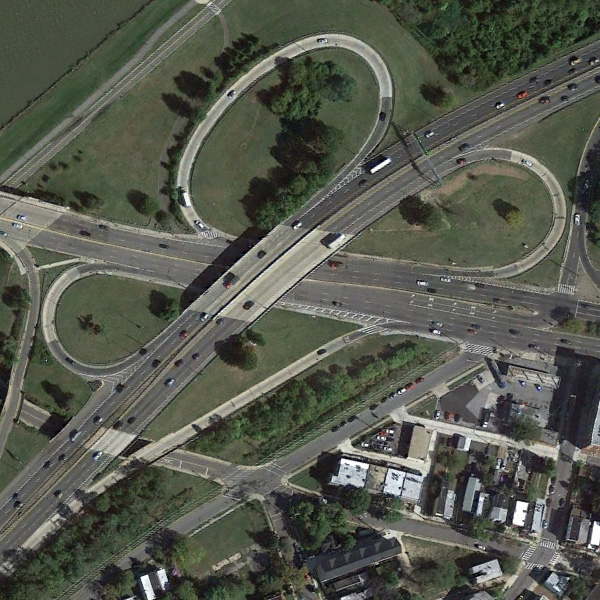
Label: Viaduct